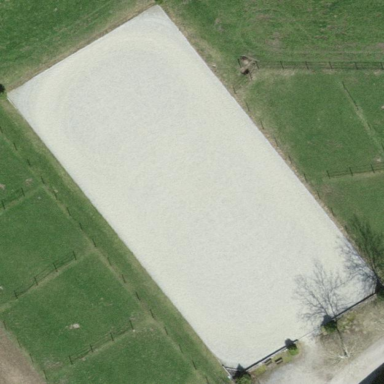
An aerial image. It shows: Equestrian pitch for leisure land use.